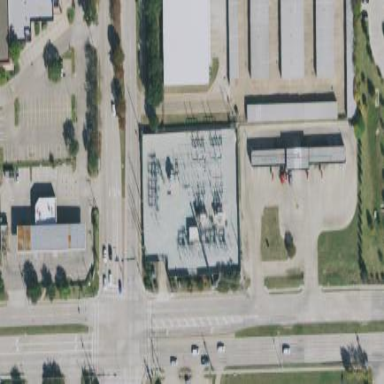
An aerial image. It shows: Outdoor distribution level power substation.